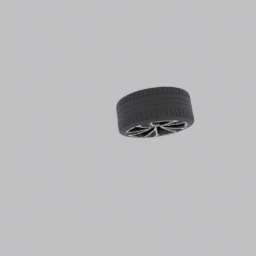
Label: mechanical